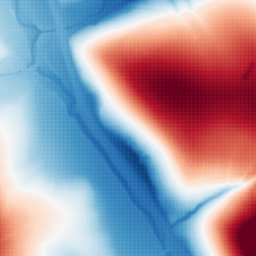
Category: classical
Decomposition family: gaussian
Decomposition parameters: sigma: 100
Upsampling method: sinc_blackman
Upsampling parameters: scale: 4
kernel_size: 8
Upsampling scale: 4